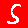
Digit: 5